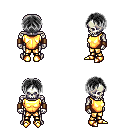
a pixel art fantasy rpg character, male body template, skeleton, gold chest armor, gold greaves, gray parted hairstyle, leather bracers, gold boots, four views (front, back, left, right), 2x2 character sprite sheet, small pixel art, hard edges, no anti-aliasing